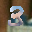
Label: 3